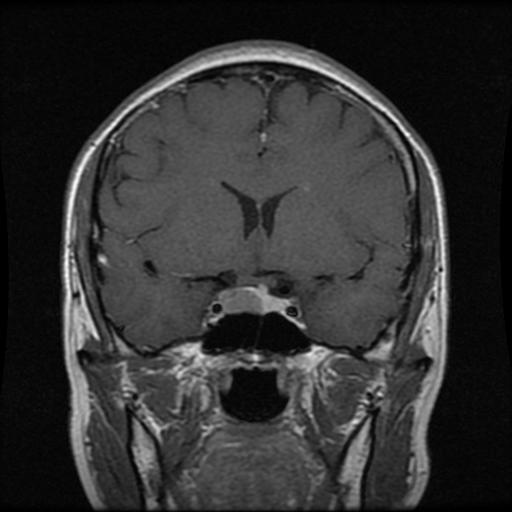
Label: pituitary